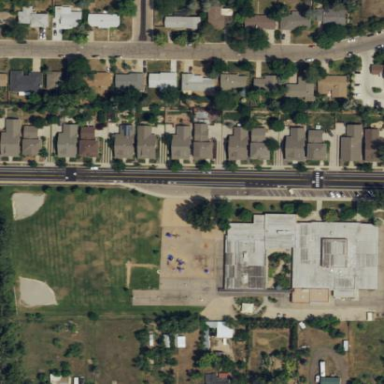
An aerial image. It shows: School.